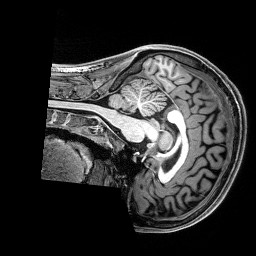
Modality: T1w
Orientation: sagittal
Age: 21
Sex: male
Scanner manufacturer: siemens
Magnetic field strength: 3 T
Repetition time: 2.8 s
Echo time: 0.00212 s